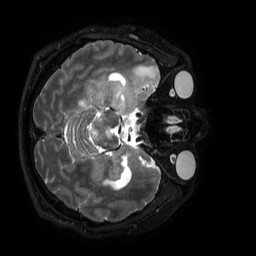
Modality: T2w
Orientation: axial
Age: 49
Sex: male
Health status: ill
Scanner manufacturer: philips
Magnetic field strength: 3 T
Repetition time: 3.5 s
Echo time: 0.3 s